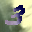
Label: 3